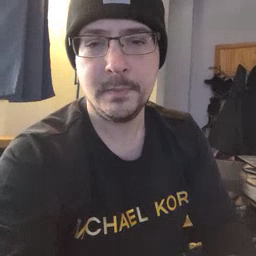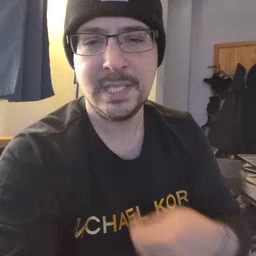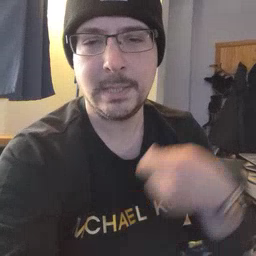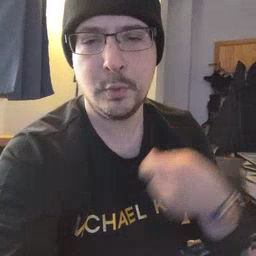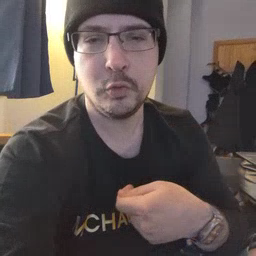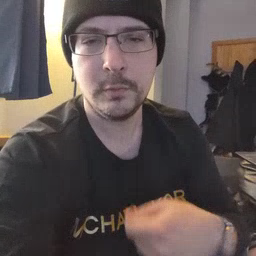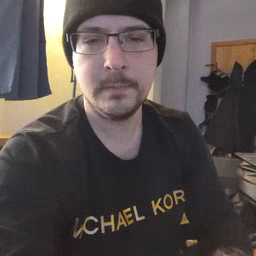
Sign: zipper